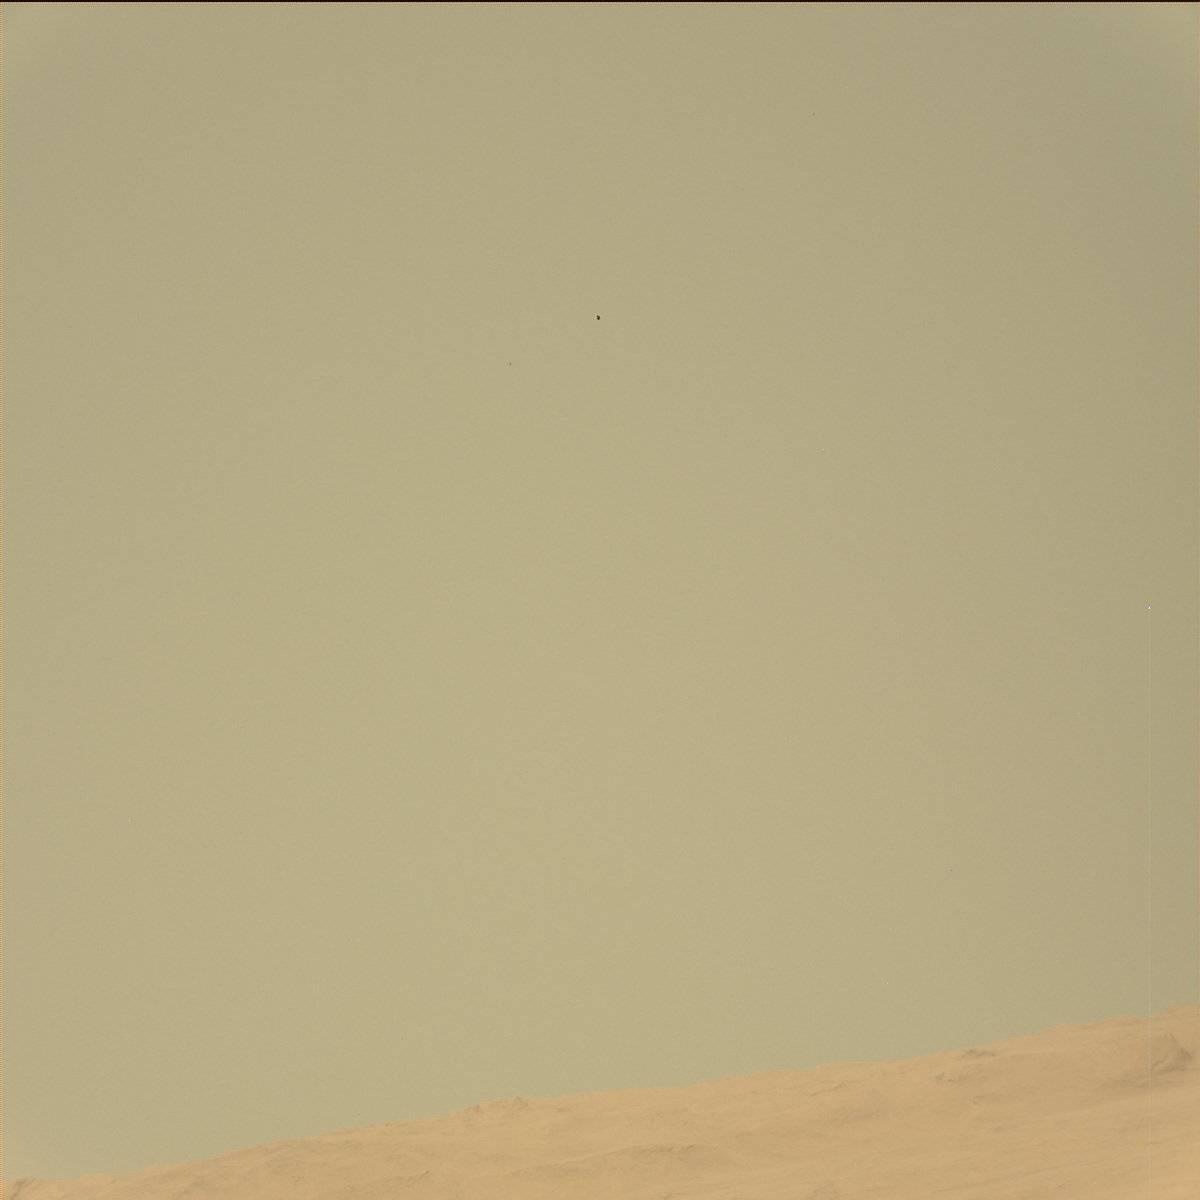
Terrain classes present: Ridge, Sky